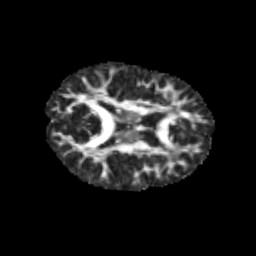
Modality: FA
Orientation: axial
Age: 11
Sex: male
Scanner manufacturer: siemens
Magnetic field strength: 3 T
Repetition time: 3.8 s
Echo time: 0.07 s